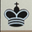
Piece: bK